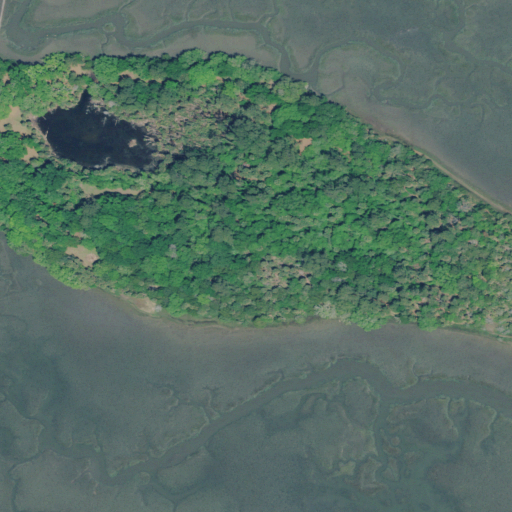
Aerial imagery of island in South Carolina named Horse Island containing herbaceous wetlands, evergreen forest, woody wetlands, and open water